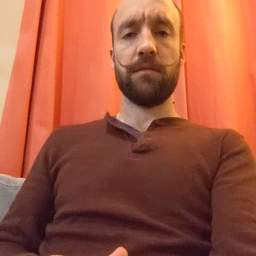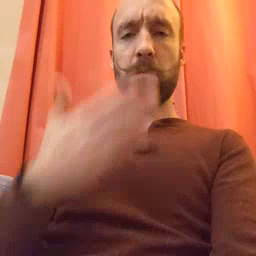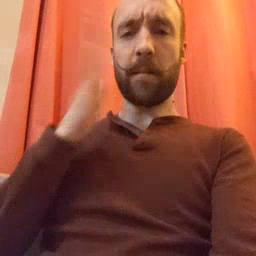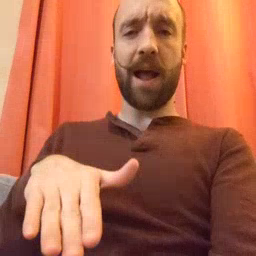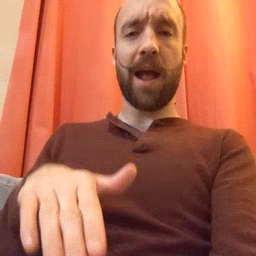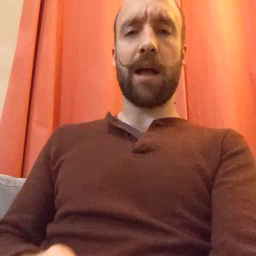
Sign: bad